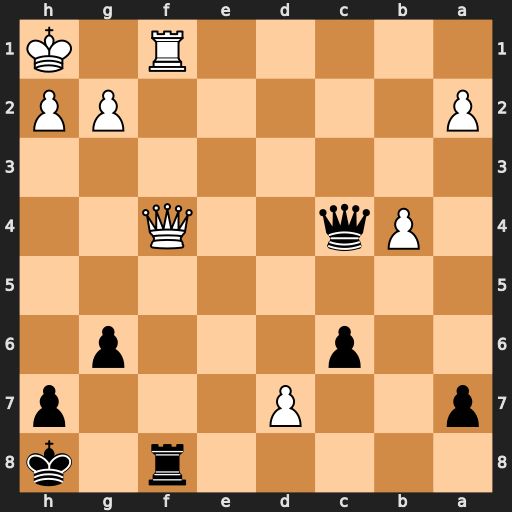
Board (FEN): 5r1k/p2P3p/2p3p1/8/1Pq2Q2/8/P5PP/5R1K
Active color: b
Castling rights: -
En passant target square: -
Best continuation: Qxf1+ Qxf1 Rxf1#